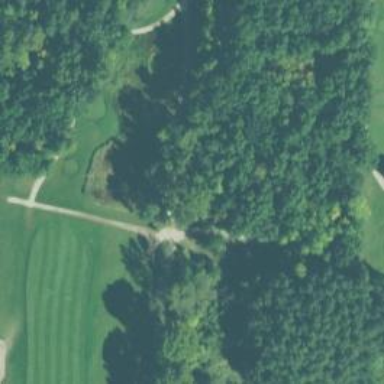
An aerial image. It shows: Pathway for golfing.